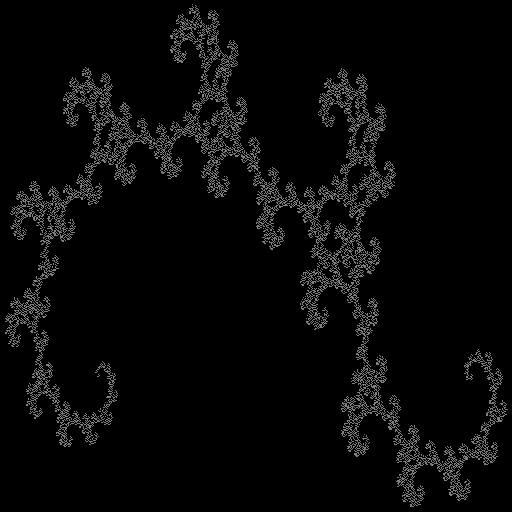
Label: gold_dragon